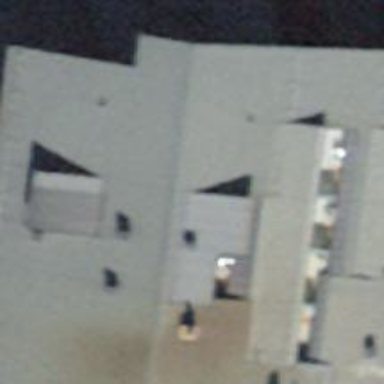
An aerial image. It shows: Restaurant located within hotel.